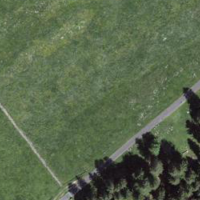
EUNIS habitat code: 24
Species observed at this site:
Petasites albus